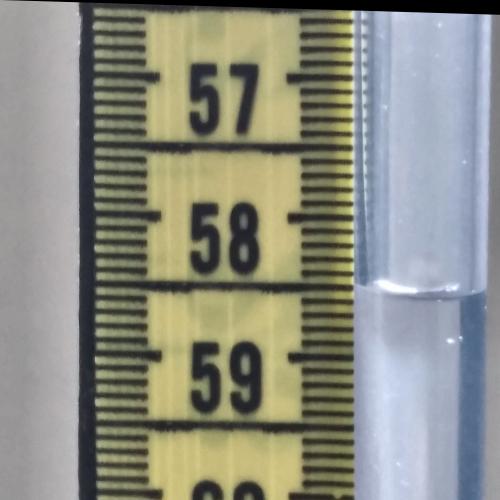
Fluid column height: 58.5 cm